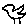
Label: bird